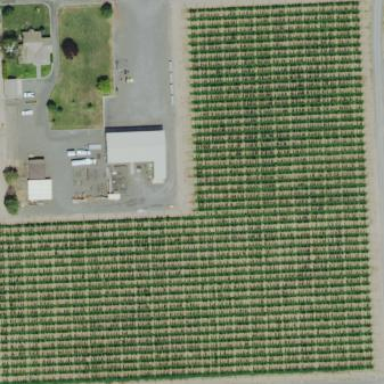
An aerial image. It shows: Orchard.